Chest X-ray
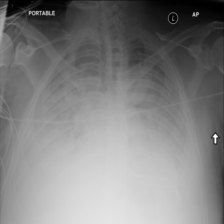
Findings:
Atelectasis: negative
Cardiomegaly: negative
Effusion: positive
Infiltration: negative
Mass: negative
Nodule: positive
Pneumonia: negative
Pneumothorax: negative
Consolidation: positive
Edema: negative
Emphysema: negative
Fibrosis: negative
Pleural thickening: negative
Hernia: negative